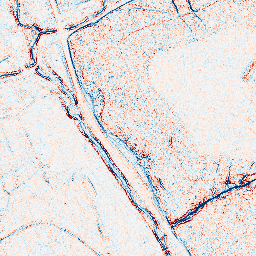
Category: edge_preserving
Decomposition family: anisotropic_diffusion
Decomposition parameters: iterations: 5
kappa: 50
gamma: 0.05
Upsampling method: quintic
Upsampling parameters: scale: 8
Upsampling scale: 8